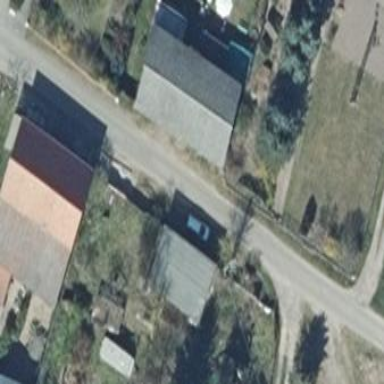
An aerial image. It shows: Barn.